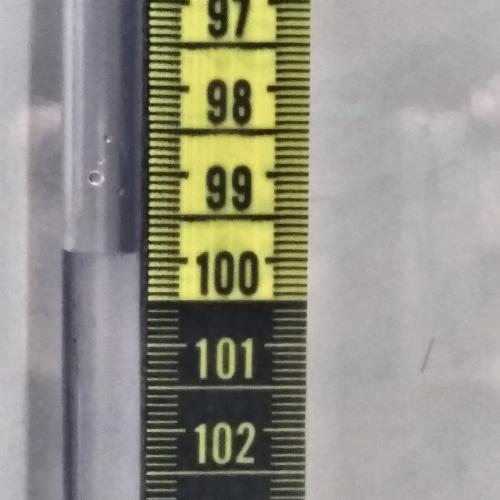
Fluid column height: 99.9 cm